Question: I need to create two or more buttons which will be of equal and , based on screen width button width may vary.

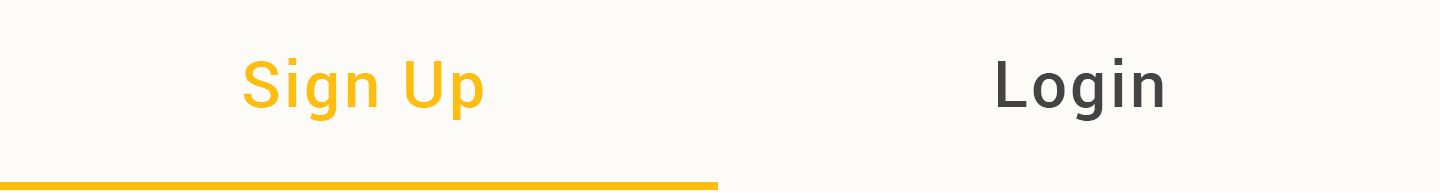
Answer: You can wrap you Buttons into flexed Views :
'''
import React, { Component } from 'react';
import { Button, View, StyleSheet } from 'react-native';
export default const FlexedButtons () => (
<View style={styles.container}>
<View style={styles.buttonContainer}>
<Button title="Button 1"/>
</View>
<View style={styles.buttonContainer}>
<Button title="Button 2"/>
</View>
</View>
);
const styles = StyleSheet.create({
container: {
flex: 1,
flexDirection: 'row',
alignItems: 'center',
justifyContent: 'center',
},
buttonContainer: {
flex: 1,
}
});
'''
Here is a working example on Sketch:
<URL>